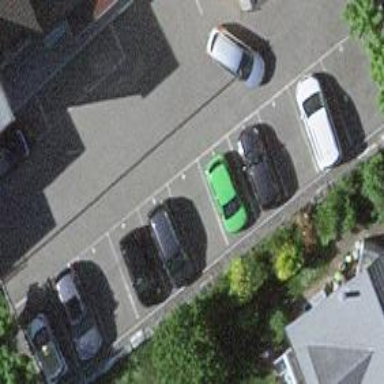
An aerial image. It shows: Parking area with asphalt surface.